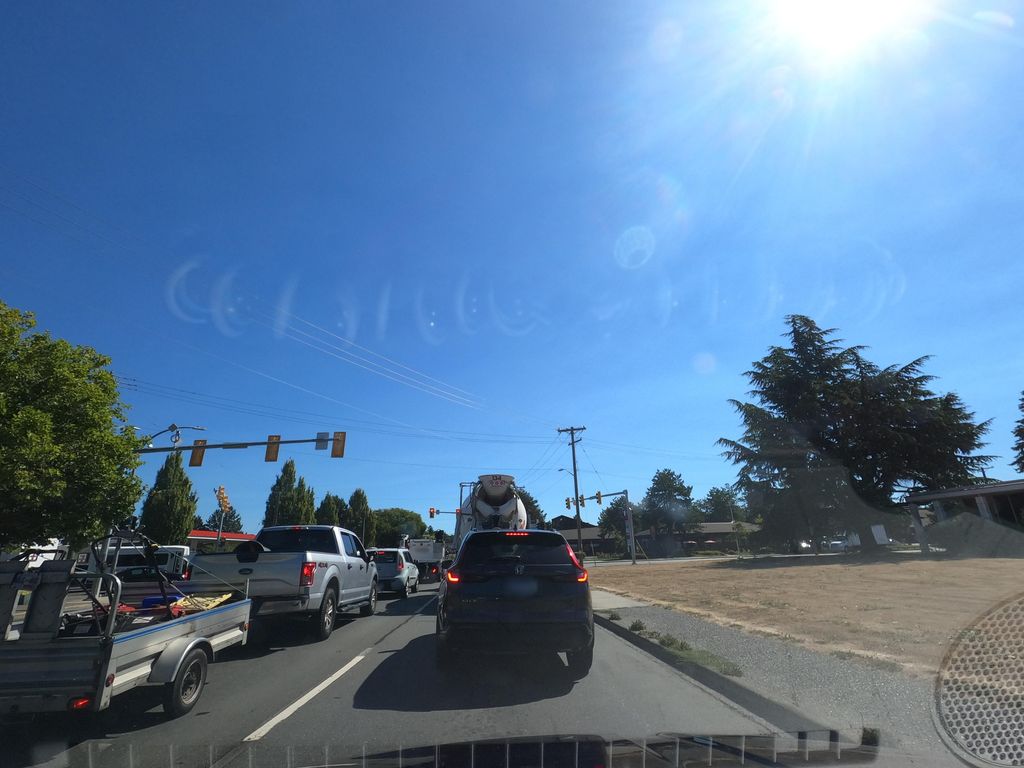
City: victoria